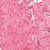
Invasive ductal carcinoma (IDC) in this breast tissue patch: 0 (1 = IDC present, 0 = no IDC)